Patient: sex M, age 34
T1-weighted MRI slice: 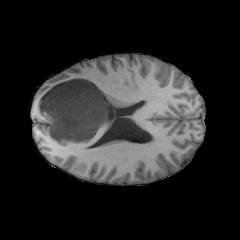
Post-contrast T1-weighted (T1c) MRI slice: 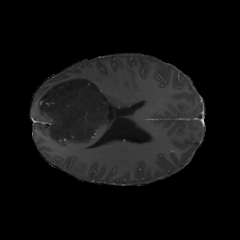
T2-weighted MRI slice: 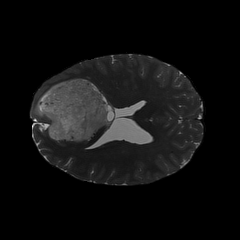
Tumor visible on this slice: yes
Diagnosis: Astrocytoma, IDH-mutant
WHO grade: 2